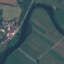
Land use / land cover: River